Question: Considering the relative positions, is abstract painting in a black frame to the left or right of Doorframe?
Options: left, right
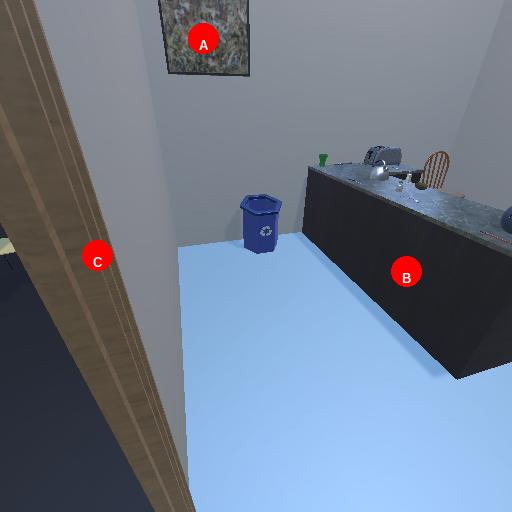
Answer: left